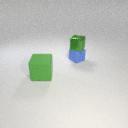
small green metal cube above small blue rubber cube